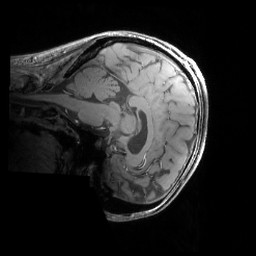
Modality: MP2RAGE
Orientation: sagittal